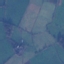
Land use / land cover class: Pasture